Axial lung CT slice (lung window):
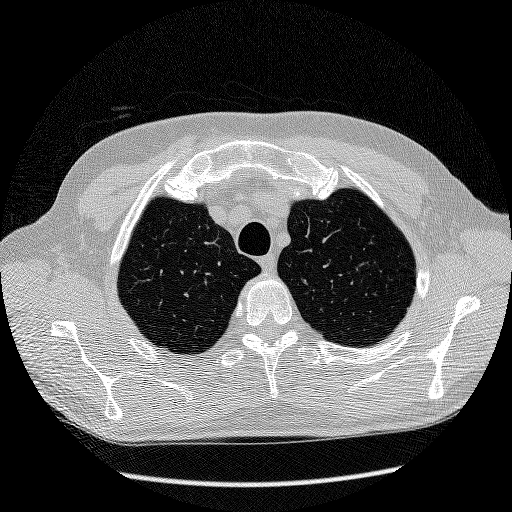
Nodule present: no